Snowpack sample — Snodgrass Mountain, Crested Butte, Colorado (2/4/25, 12:06 PM MST)
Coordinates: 38.923, -106.968
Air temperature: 35 °F
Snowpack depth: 80 cm
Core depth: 50 cm
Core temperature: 30.2 °F
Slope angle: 14°, slope face: 78°
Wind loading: low
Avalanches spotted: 0
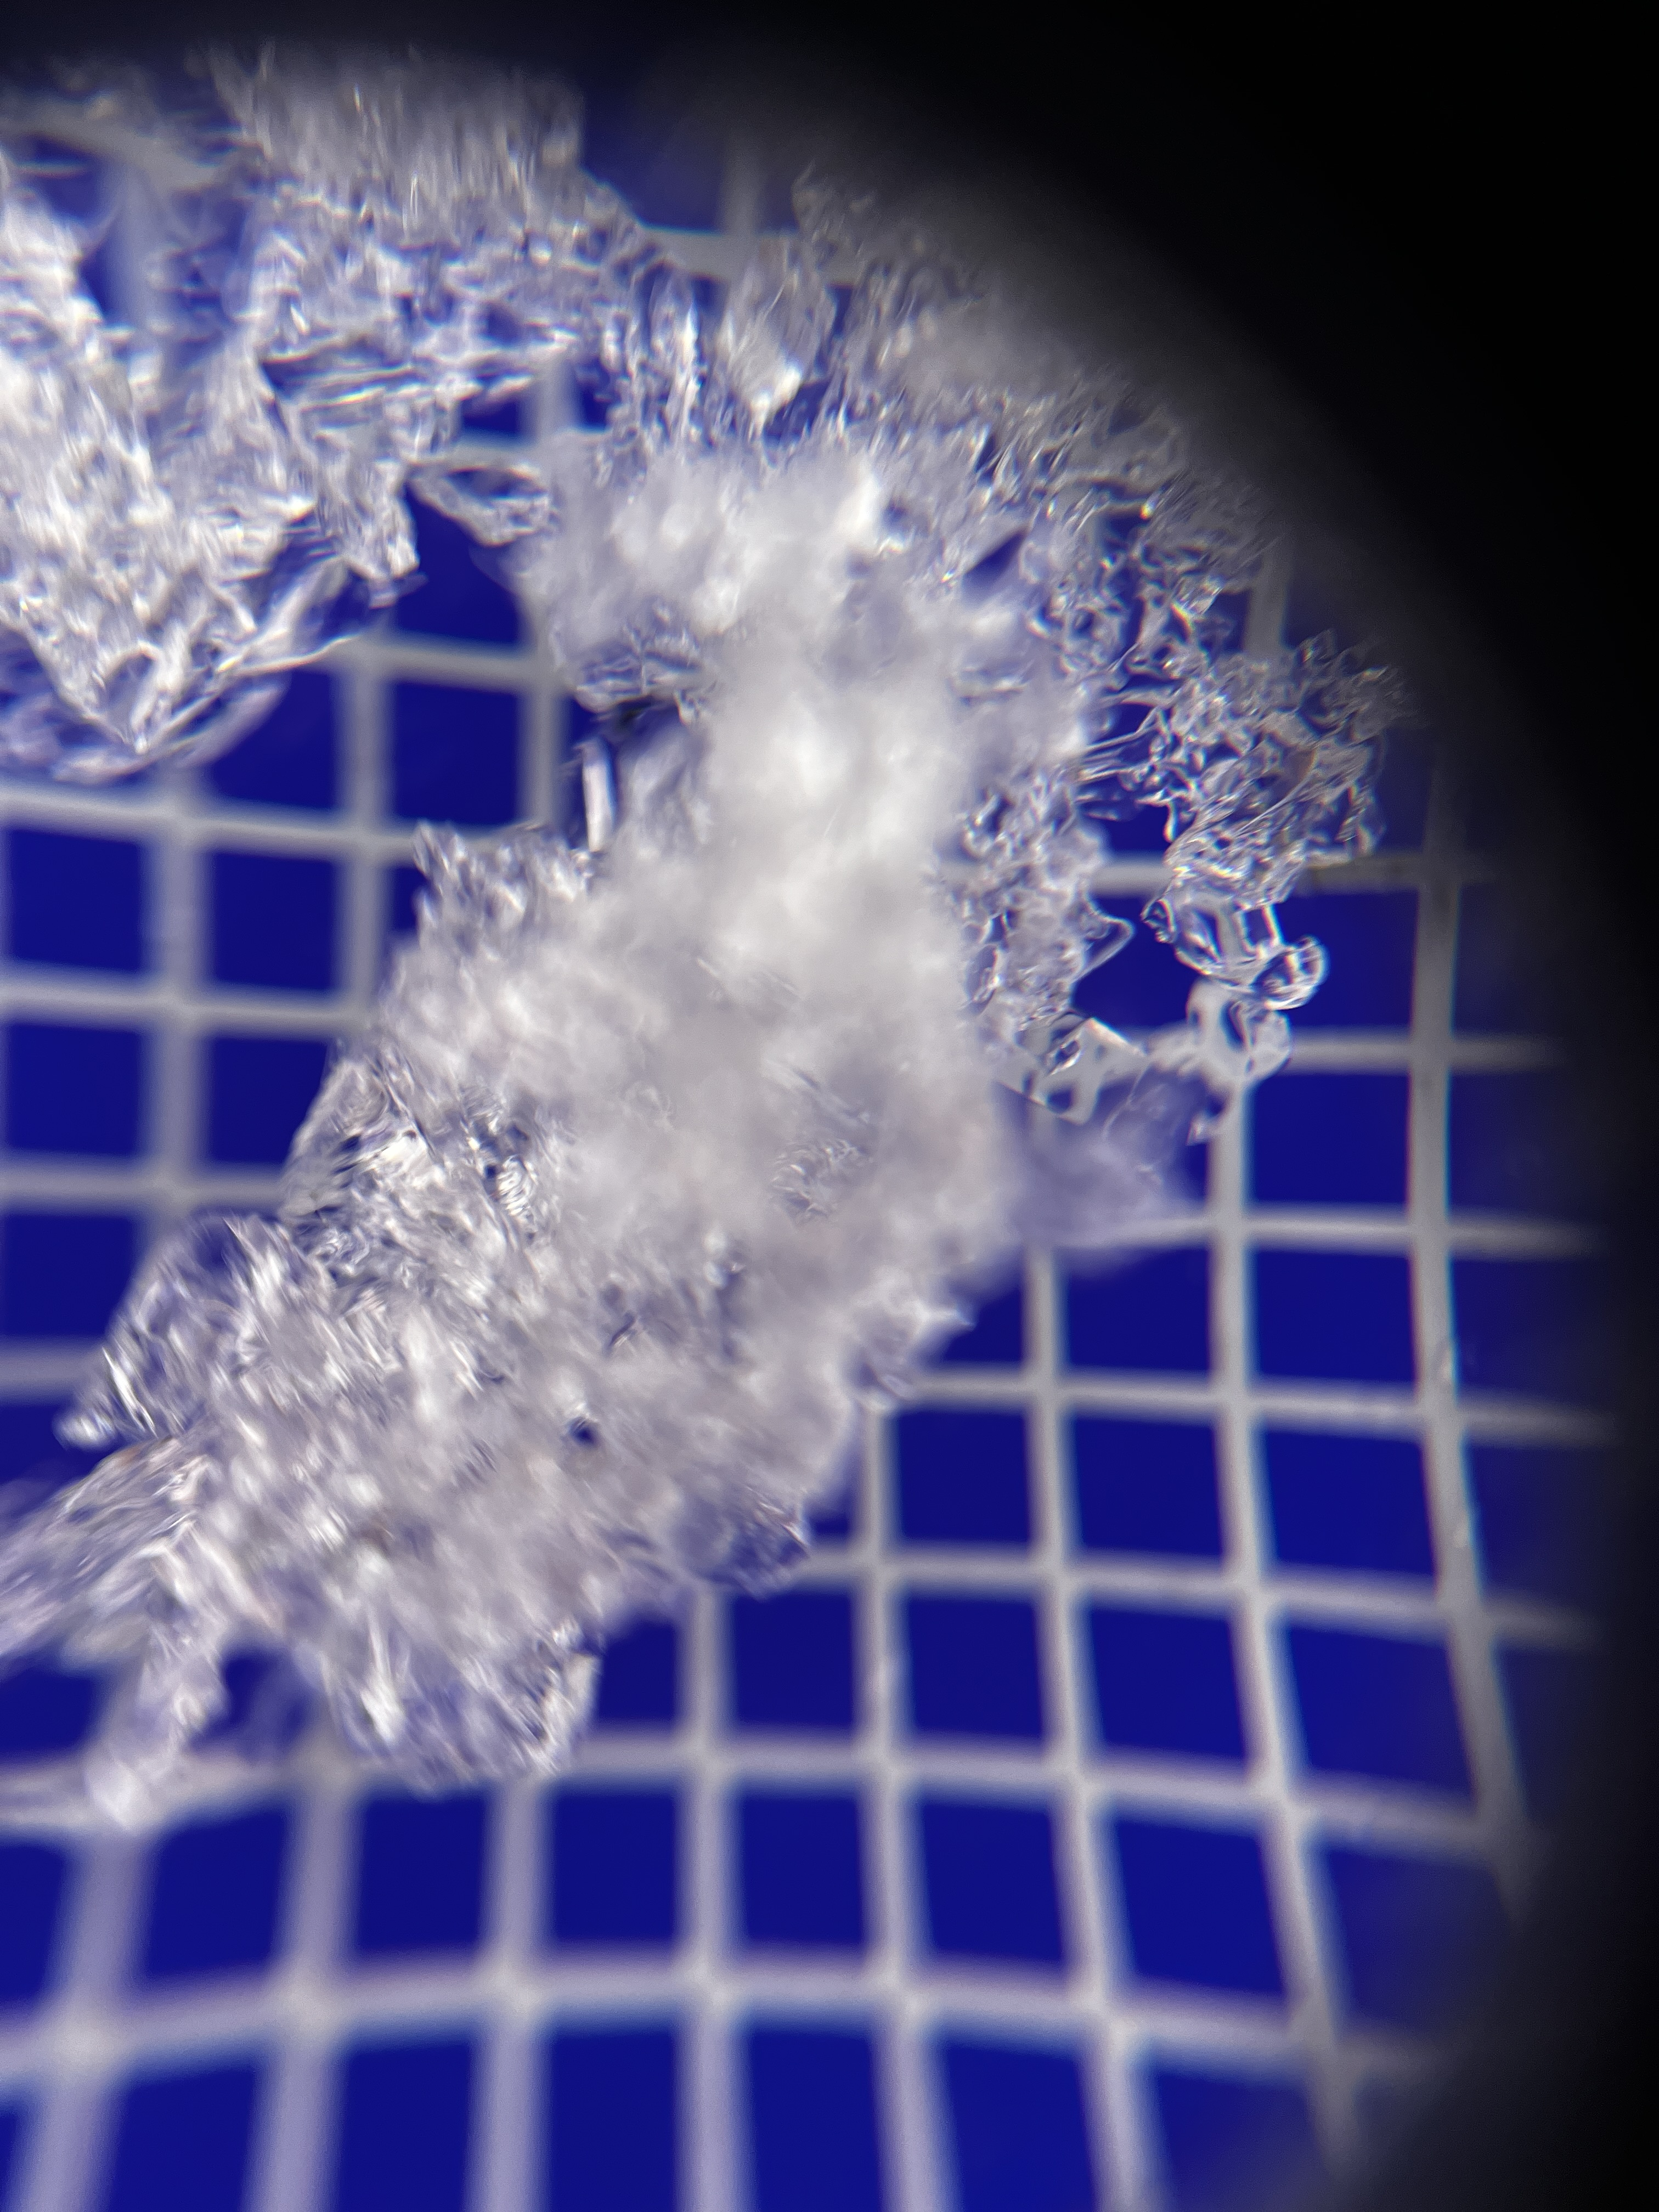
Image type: magnified_profile
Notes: No avalanches nearby, unusually warm weather for the last month reported by residents, Collected 25 yards from treeline